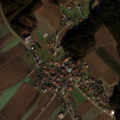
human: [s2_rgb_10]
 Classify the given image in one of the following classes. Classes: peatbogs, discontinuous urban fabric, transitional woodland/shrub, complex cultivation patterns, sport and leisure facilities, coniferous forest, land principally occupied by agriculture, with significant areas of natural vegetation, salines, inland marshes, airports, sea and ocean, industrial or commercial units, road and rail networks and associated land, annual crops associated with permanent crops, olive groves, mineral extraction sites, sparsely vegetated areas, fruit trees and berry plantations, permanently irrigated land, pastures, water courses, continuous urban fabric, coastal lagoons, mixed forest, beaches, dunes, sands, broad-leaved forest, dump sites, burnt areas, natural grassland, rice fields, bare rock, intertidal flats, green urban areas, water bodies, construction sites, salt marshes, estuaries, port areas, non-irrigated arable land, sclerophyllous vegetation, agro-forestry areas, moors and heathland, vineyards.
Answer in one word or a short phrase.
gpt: discontinuous urban fabric, non-irrigated arable land, complex cultivation patterns, broad-leaved forest, mixed forest